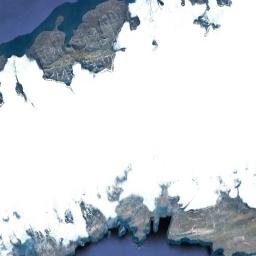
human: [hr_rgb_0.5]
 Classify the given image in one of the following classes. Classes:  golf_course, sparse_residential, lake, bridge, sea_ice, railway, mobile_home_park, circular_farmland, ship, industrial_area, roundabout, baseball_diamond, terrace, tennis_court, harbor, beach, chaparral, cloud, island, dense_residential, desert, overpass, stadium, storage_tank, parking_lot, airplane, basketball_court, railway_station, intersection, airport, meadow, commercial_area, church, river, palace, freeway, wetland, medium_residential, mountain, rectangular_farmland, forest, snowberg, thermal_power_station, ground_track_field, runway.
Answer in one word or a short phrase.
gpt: snowberg